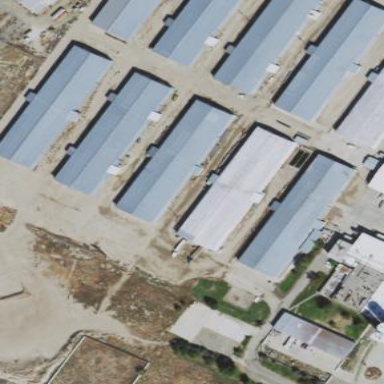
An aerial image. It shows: Warehouse.